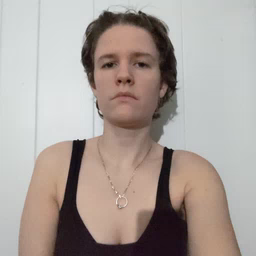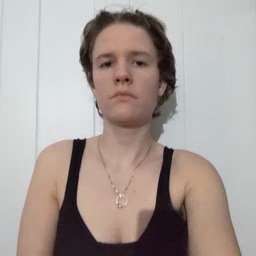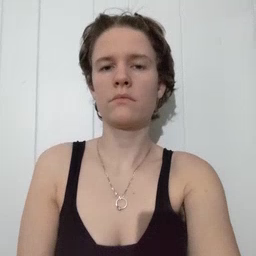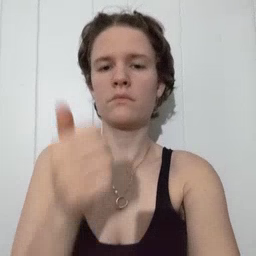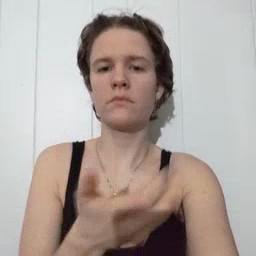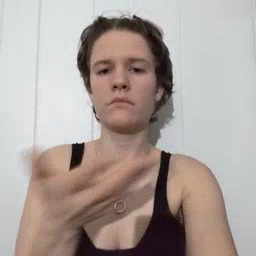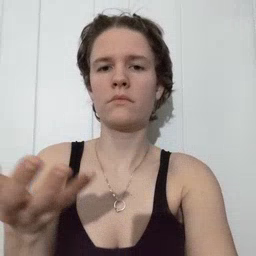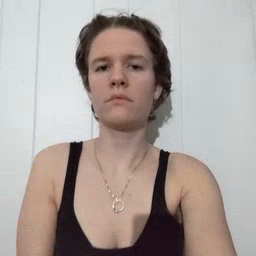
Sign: every